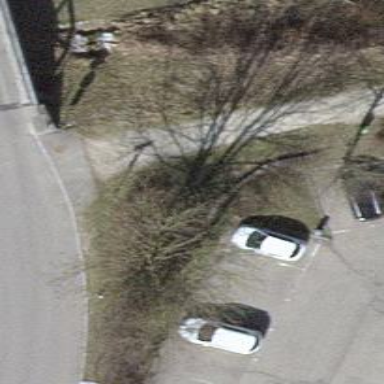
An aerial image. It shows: Brown bench.